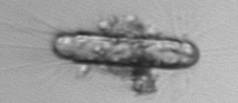
Label: Corethron_hystrix